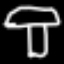
Label: mushroom